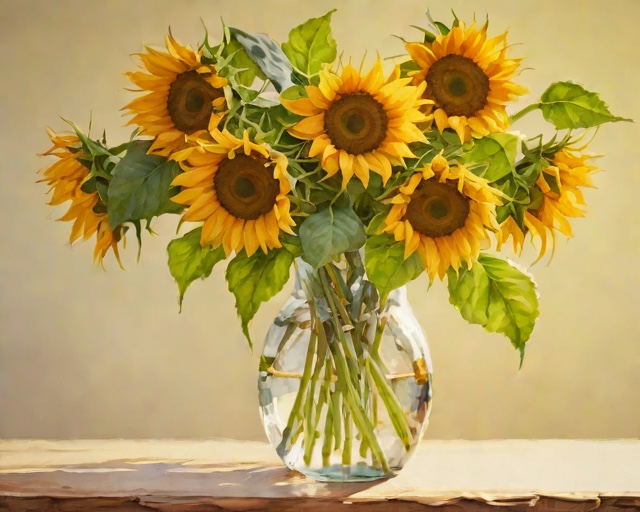
Category: Thank You